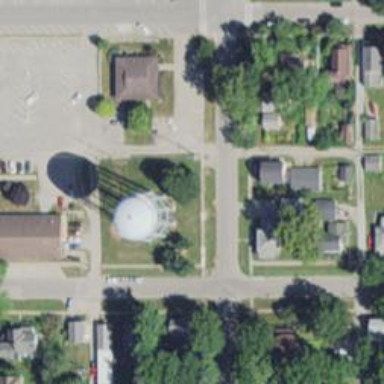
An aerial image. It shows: Water tower that is man-made.